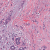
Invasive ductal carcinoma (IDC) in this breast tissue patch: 1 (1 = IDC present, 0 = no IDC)